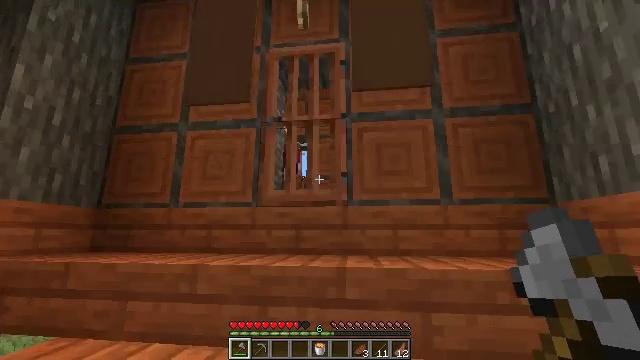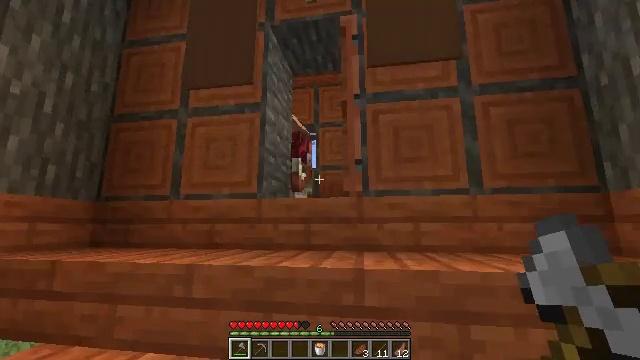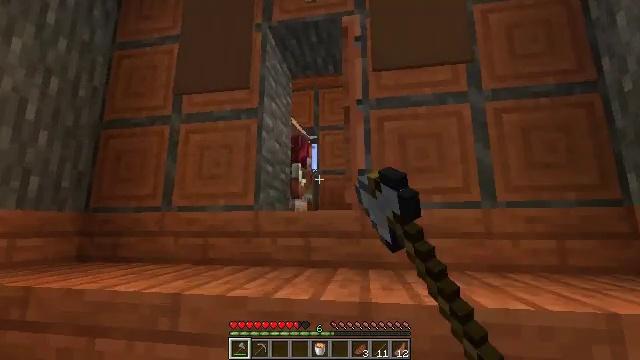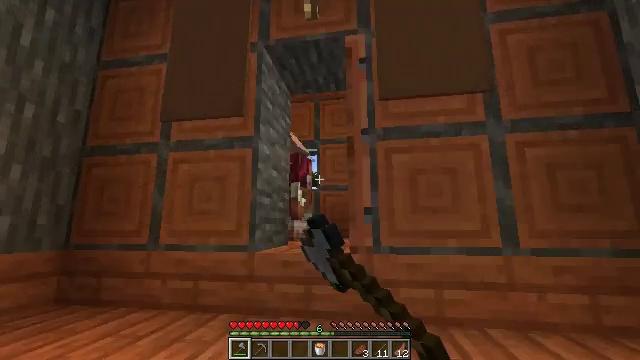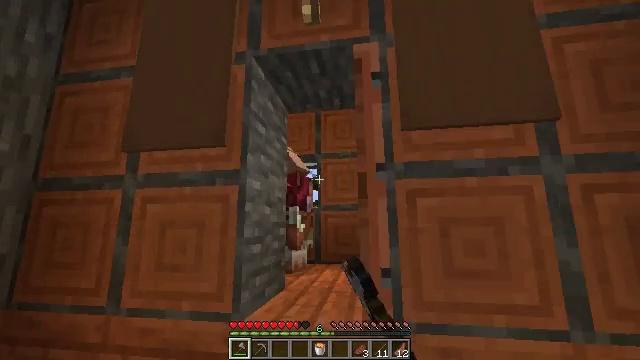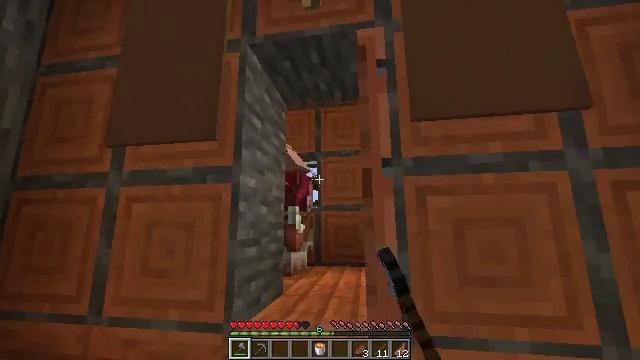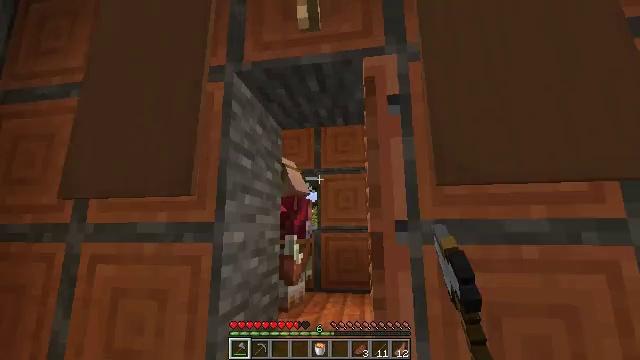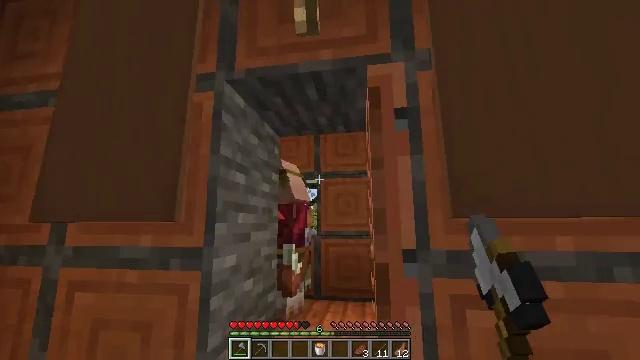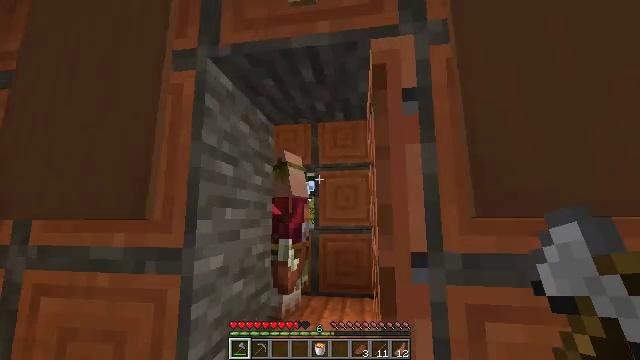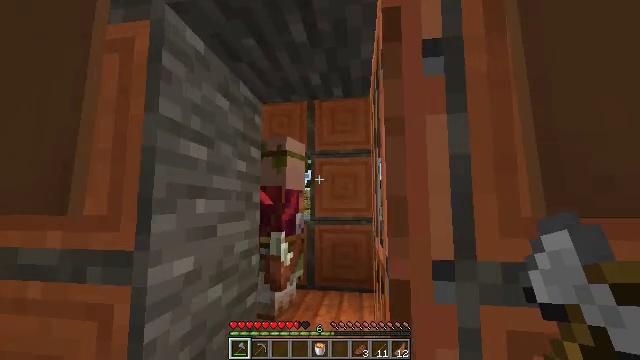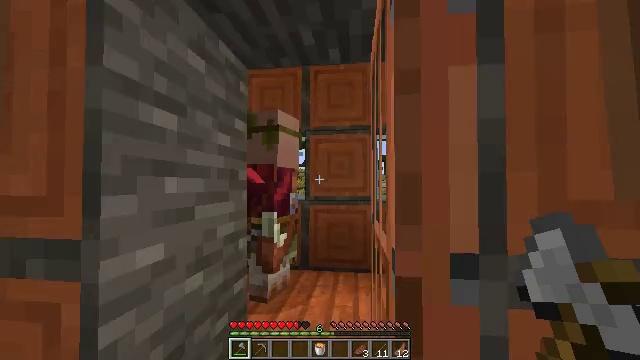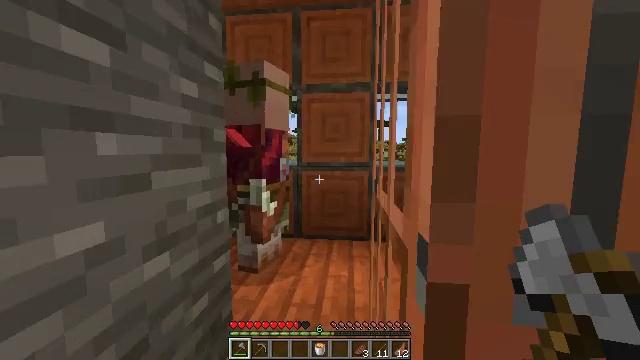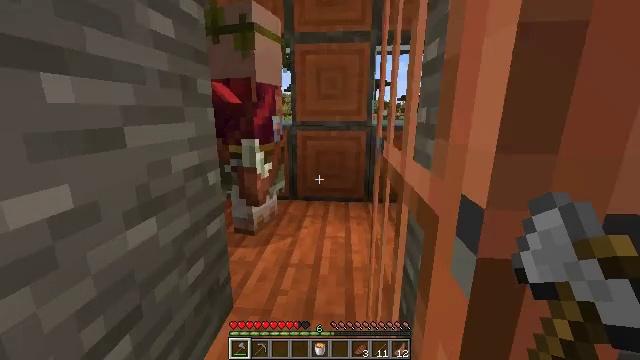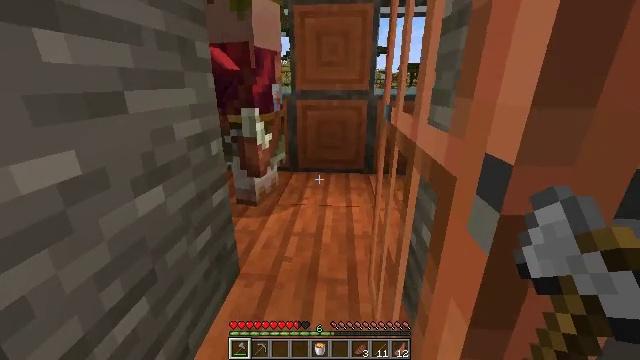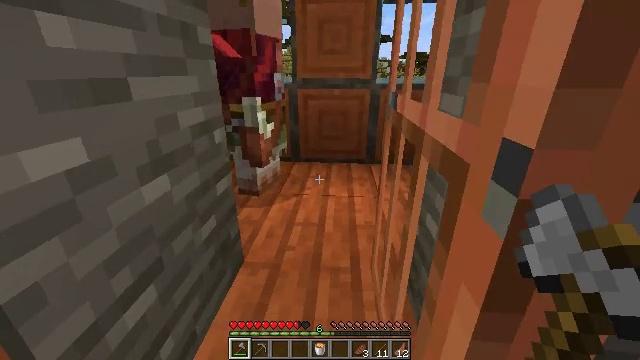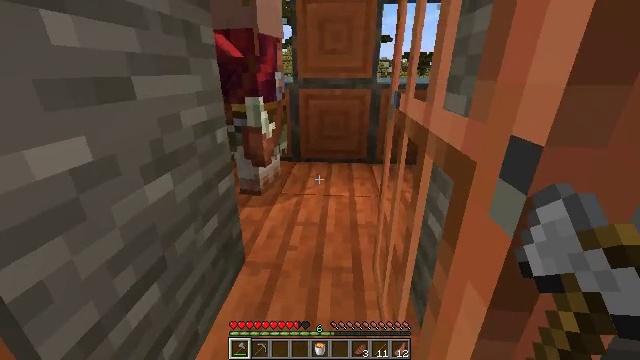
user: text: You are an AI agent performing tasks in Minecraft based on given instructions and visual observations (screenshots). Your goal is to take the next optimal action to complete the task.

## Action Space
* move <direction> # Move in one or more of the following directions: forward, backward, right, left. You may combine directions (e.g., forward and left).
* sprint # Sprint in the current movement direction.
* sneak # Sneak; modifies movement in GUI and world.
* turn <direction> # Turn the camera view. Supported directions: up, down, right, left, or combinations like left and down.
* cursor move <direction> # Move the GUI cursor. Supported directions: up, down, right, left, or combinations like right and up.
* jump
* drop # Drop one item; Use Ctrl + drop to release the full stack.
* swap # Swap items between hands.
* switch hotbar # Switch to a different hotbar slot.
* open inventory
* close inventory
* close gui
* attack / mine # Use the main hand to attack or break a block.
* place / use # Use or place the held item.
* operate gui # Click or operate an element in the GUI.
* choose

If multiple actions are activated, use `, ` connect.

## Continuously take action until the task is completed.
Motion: motion action
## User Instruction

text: Attack the acacia door to remove it.
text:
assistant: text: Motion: move forward, turn left and down, use / place
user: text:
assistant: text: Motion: move forward, use / place
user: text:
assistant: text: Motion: move forward, use / place
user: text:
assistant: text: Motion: move forward
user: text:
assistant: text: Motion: move forward
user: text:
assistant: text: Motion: move forward
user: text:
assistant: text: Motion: move forward
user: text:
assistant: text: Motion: move forward, turn down
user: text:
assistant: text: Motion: move forward, turn down
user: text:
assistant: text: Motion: move forward, turn down
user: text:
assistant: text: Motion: move forward, turn right and down
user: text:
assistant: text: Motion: move forward, turn right and down
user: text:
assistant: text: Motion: move forward, turn down
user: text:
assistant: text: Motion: move forward, turn down
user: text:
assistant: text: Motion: move forward
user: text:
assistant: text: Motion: move forward
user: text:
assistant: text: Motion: move forward, turn down
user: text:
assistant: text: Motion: move forward, turn left and down
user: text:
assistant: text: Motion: move forward, turn left and up
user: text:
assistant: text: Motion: turn left and up
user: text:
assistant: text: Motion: move forward and move right, turn left and up
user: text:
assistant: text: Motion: move forward and move right, turn up
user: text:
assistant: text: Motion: move forward, turn up
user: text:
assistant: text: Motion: move forward, turn right and up
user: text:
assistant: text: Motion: move forward
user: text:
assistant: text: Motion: move forward
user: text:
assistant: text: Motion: move forward
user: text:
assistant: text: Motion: move forward, turn left and down
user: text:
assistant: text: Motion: turn left and down
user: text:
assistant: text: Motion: turn left and down